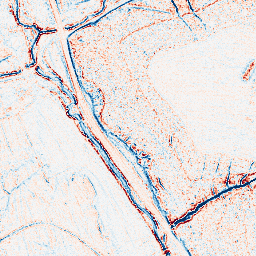
Category: edge_preserving
Decomposition family: anisotropic_diffusion
Decomposition parameters: iterations: 10
kappa: 10
gamma: 0.05
Upsampling method: sinc_hamming
Upsampling parameters: scale: 2
kernel_size: 4
Upsampling scale: 2